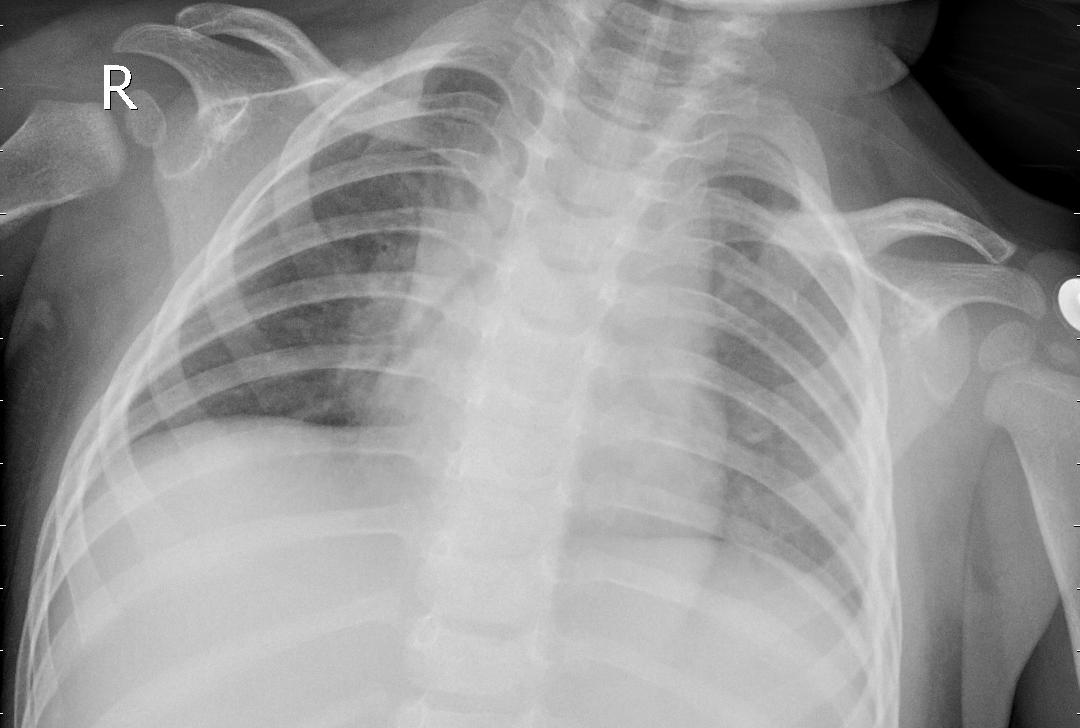
Diagnosis: PNEUMONIA